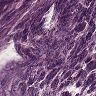
Metastatic tissue present: no